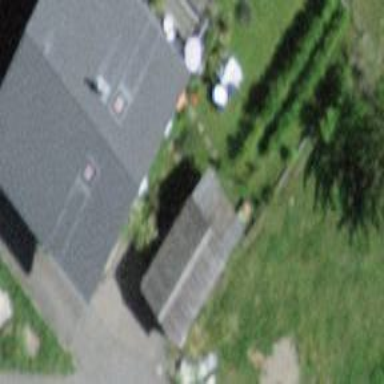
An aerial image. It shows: Garage.